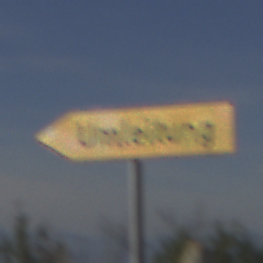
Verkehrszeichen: UmleitungswegweiserLinksweisend
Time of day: MorningAfternoon
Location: Outdoor (RoadRail)
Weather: PartlyCloudy
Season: NotSpecified
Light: Natural